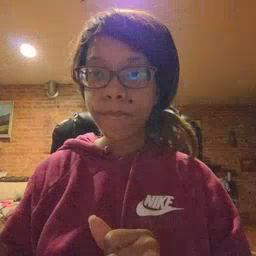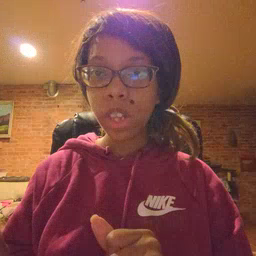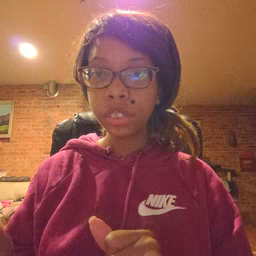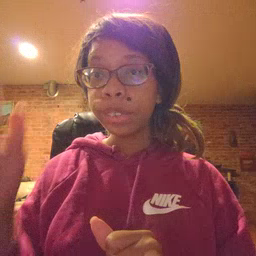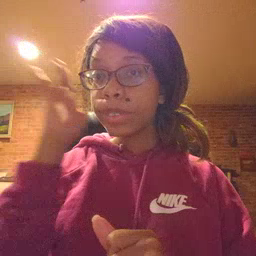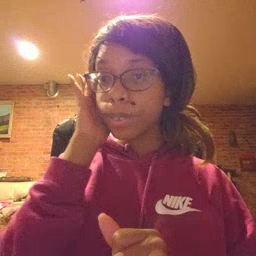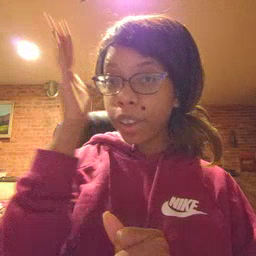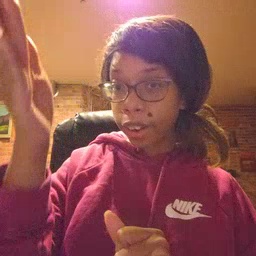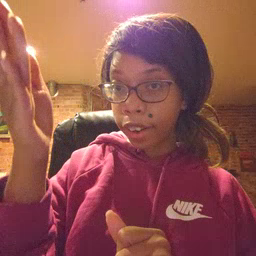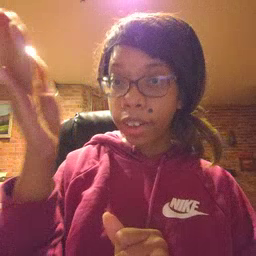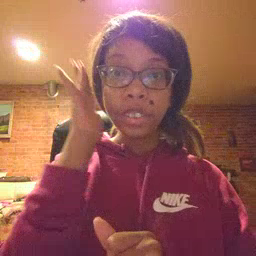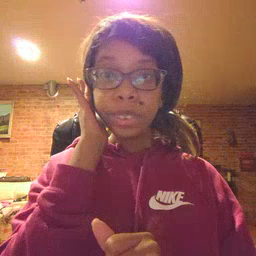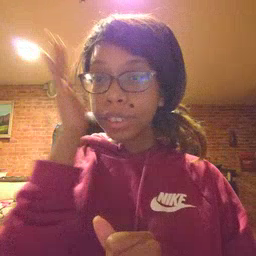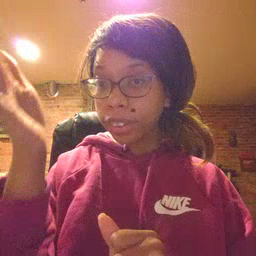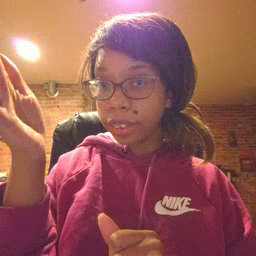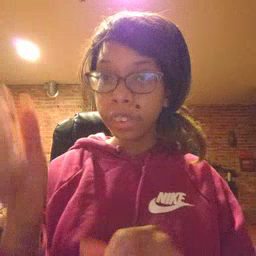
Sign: will